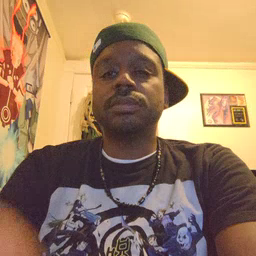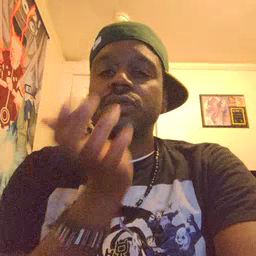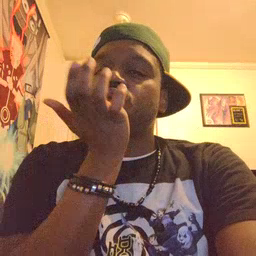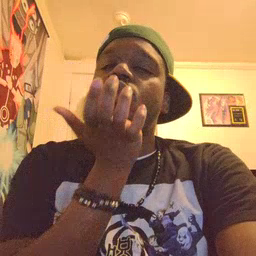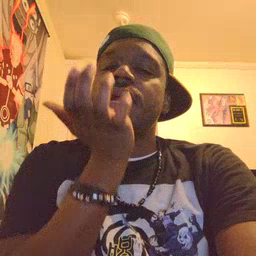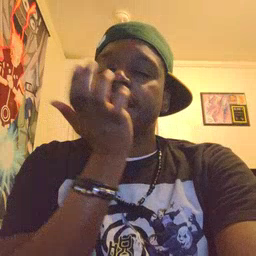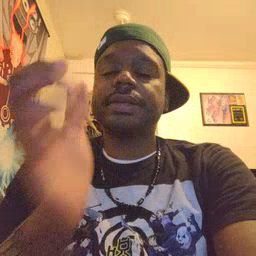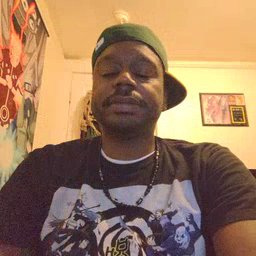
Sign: grass